Question: I want a horizontal bar layout that will collapse to the height of its children.
The following example almost gets me there, except I'm getting an unwanted vertical space at the top unless I specifically set the children line-heights to >= 1.4em.
Why doesn't the containing bar fully collapse?

See <URL>
'''
<div class="hbar hbar1">
<a>Some button</a><span>Some text</span>
</div>
<div class="hbar hbar2">
<a>Some button</a><span>Some text</span>
</div>
'''
'''
/*== layout ==*/
.hbar > * {
display:inline-block;
vertical-align: middle;
}
.hbar1 > * {
line-height:1em;
}
.hbar2 > * {
line-height:2em;
}
/*== styles ==*/
.hbar {background:#DDD;margin:10px;}
a {background-color:#FFF;}
span {background:red;}
'''
---
(Please note- Looking for a solution that uses inline-block)
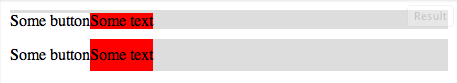
Answer: If you set the 'line-height' of '.hbar' to less than the 'line-height' of your child elements that should do the trick. The problem is that the div has a default line-height that is greater than that of the child elements.